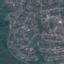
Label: Residential